Question:
My objective is to make ProgressView border colored like with green, red etc as mentioned in above screenshot.
I am using Custom classes provided by this url. But there is no such border coloring format provided there
<URL>
Developer's please suggest
Thanks
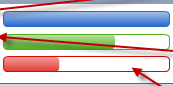
Answer: You cannot change default progress bar background